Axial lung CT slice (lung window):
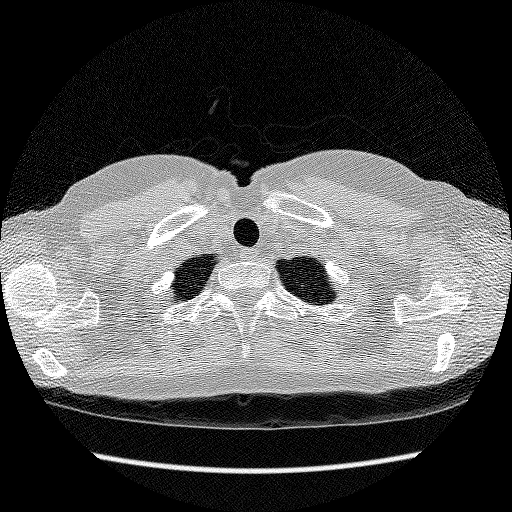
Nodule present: no